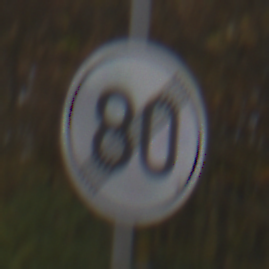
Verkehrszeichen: EndeGeschwindigkeit80
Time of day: Midday
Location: Outdoor (Nature)
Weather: Overcast
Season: Autumn
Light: Natural